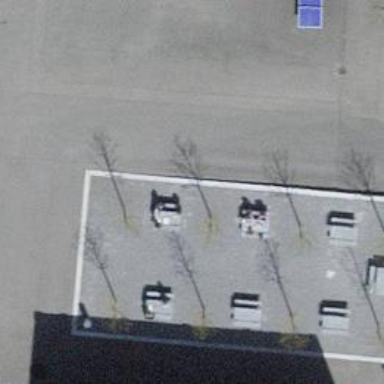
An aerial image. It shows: Picnic table located in leisure land area.